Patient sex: M
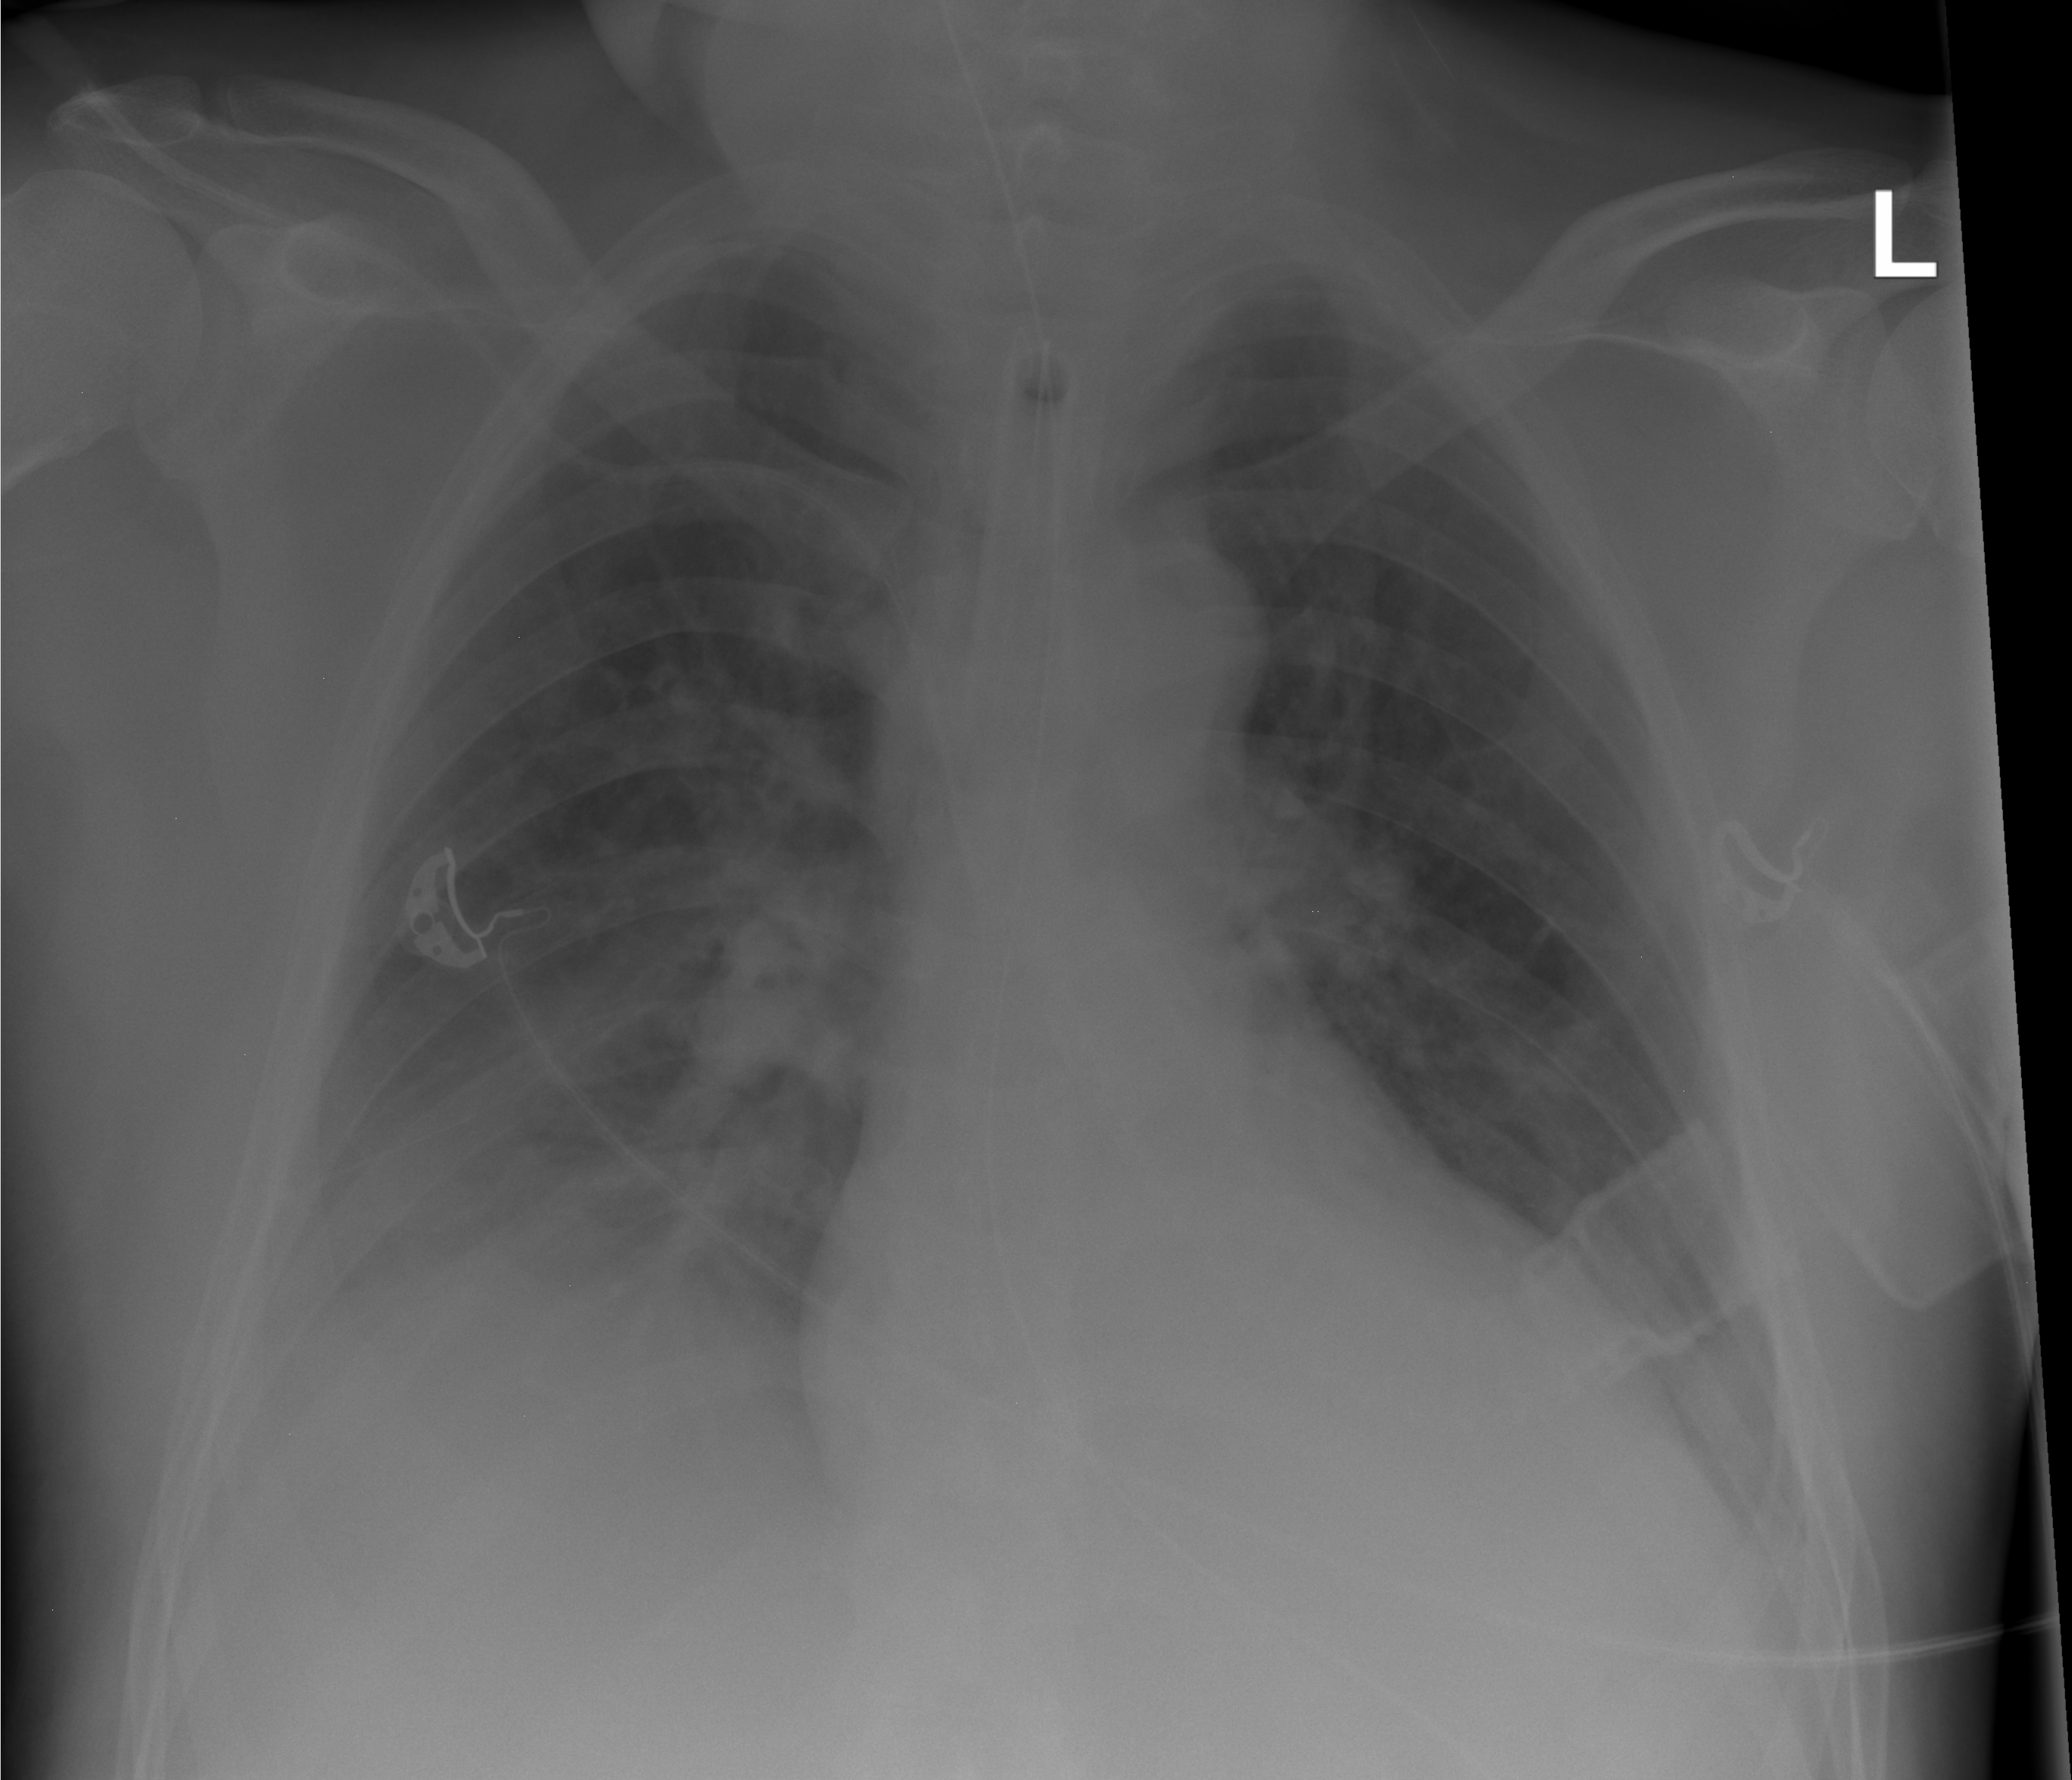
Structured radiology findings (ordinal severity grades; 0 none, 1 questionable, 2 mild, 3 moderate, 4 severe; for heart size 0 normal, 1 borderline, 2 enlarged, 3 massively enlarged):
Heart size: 2
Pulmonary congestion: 2
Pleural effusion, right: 3
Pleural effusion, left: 2
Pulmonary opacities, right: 1
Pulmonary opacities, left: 2
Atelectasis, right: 2
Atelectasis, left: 2